Question: I have a twitter feed in a list box in a app I'm making for Windows Phone 7. The problem I'm having is that the text of a tweet is being cut off the edge of the list box instead of wrapping around to a new line like this:

The list box is inside a panorama which works fine. This is my code:
'''
<ListBox x:Name="cheapyListBox" Height="500" HorizontalAlignment="Left" Margin="0,0,0,0" VerticalAlignment="Top" Width="400" ScrollViewer.VerticalScrollBarVisibility="Hidden" HorizontalContentAlignment="Left" >
<ListBox.ItemTemplate>
<DataTemplate>
<StackPanel Orientation="Horizontal" Height="132" Tap="Message_OnTap">
<Image Source="{Binding ImageSource}" Height="73" Width="73" VerticalAlignment="Top" Margin="0,10,8,0"/>
<StackPanel Width="Auto">
<!--<TextBlock Text="{Binding UserName}" FontSize="28" Margin="12,0,0,0" /> -->
<TextBlock Text="{Binding Message}" TextWrapping="Wrap" FontSize="24" />
<TextBlock Text="{Binding Date}" TextWrapping="Wrap" FontSize="20" />
</StackPanel>
</StackPanel>
</DataTemplate>
</ListBox.ItemTemplate>
</ListBox>
'''
How can I get the tweet text to wrap round instead of being cut off? Thank you.
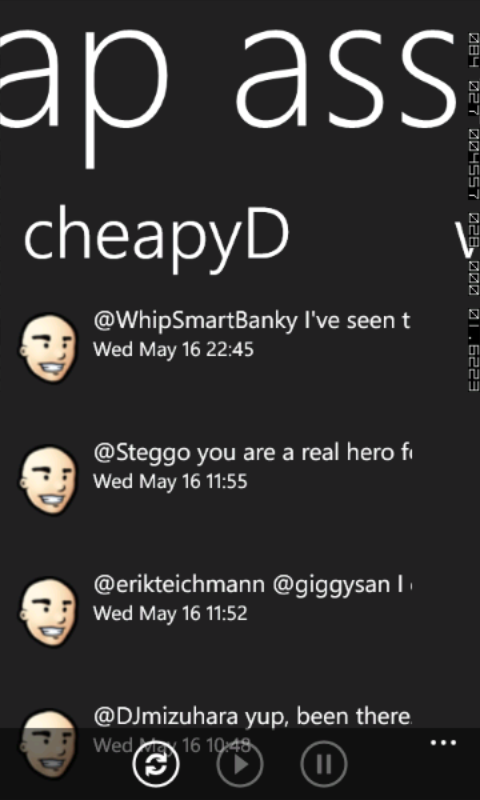
Answer: Since your inner StackPanel is nested within a horizontal Stackpanel, it has no constraint of depth, and so the TextBlocks expand infinitely as the text becomes longer.
There are a variety of ways you can fix the issue, but an easy one (if you know the width that you want) is to set the inner StackPanel's width to a finite number.
For example:
'''
<ListBox x:Name="cheapyListBox" Height="500" HorizontalAlignment="Left" Margin="0,0,0,0" VerticalAlignment="Top" Width="400" ScrollViewer.VerticalScrollBarVisibility="Hidden" HorizontalContentAlignment="Left" >
<ListBox.ItemTemplate>
<DataTemplate>
<StackPanel Orientation="Horizontal" Height="132" Tap="Message_OnTap">
<Image Source="{Binding ImageSource}" Height="73" Width="73" VerticalAlignment="Top" Margin="0,10,8,0"/>
<StackPanel Width="400">
<!--<TextBlock Text="{Binding UserName}" FontSize="28" Margin="12,0,0,0" /> -->
<TextBlock Text="{Binding Message}" TextWrapping="Wrap" FontSize="24" />
<TextBlock Text="{Binding Date}" TextWrapping="Wrap" FontSize="20" />
</StackPanel>
</StackPanel>
</DataTemplate>
</ListBox.ItemTemplate>
</ListBox>
'''
Hope this helps!